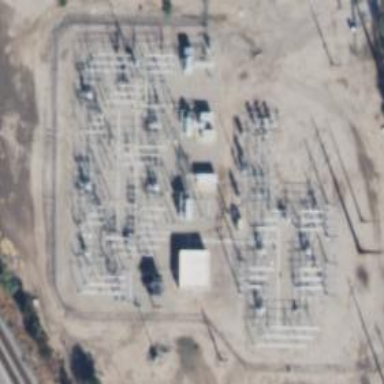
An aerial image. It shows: Switch used for power control.